Interaction volume radius: 10 \u00c5
Interaction volume height: 35 \u00c5
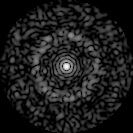
Disorder parameter: 0.8455